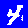
Digit: 4